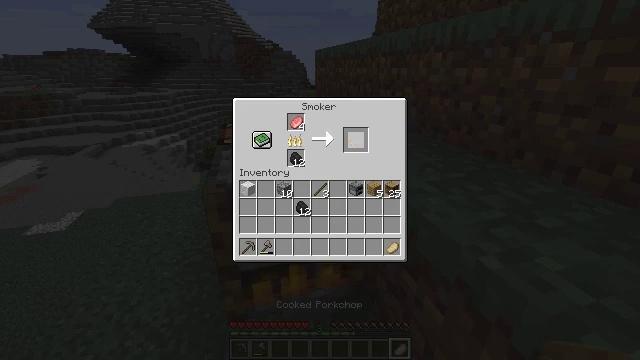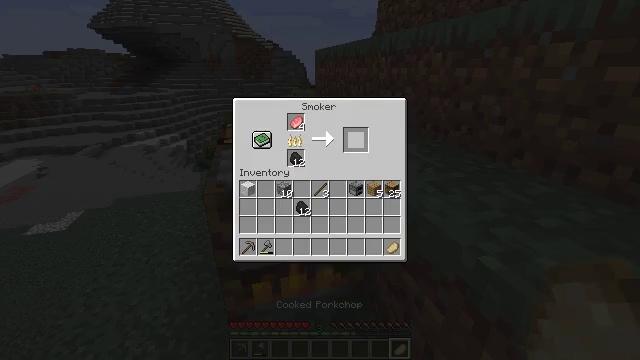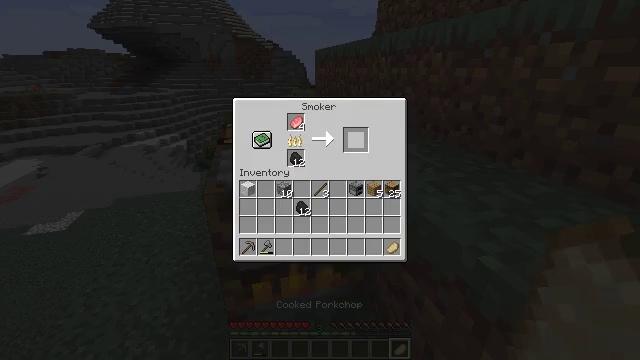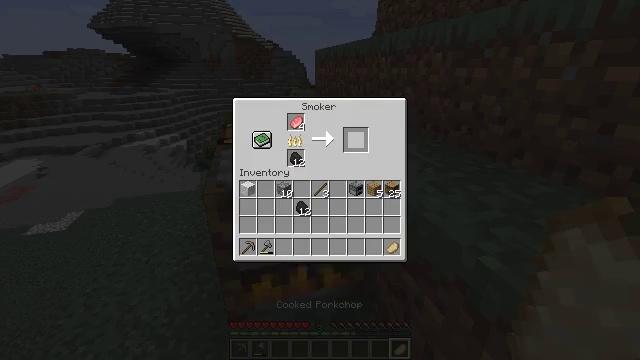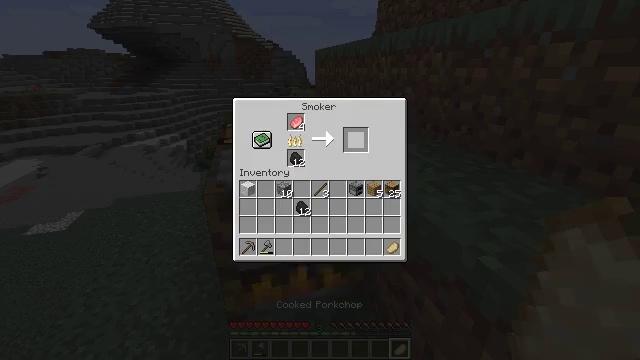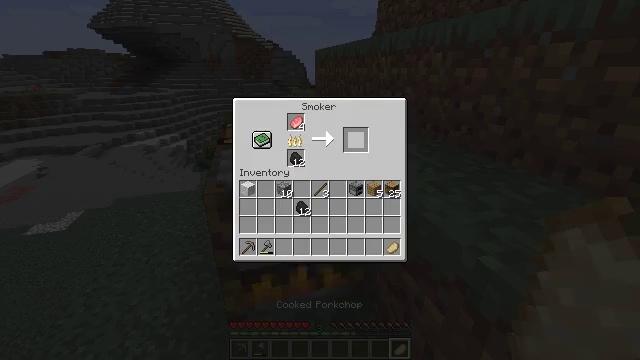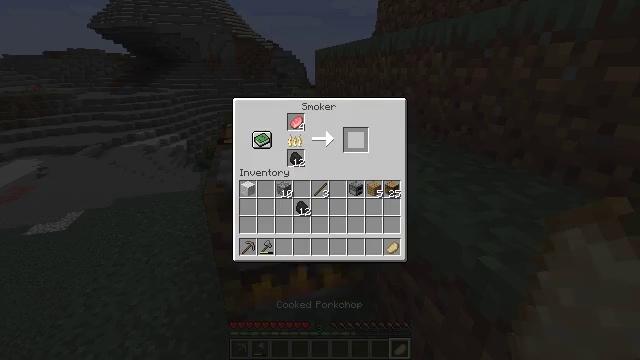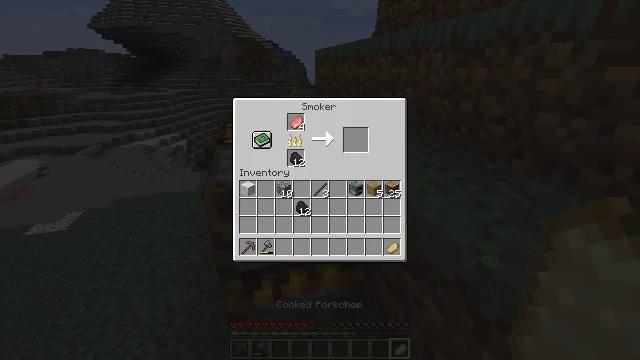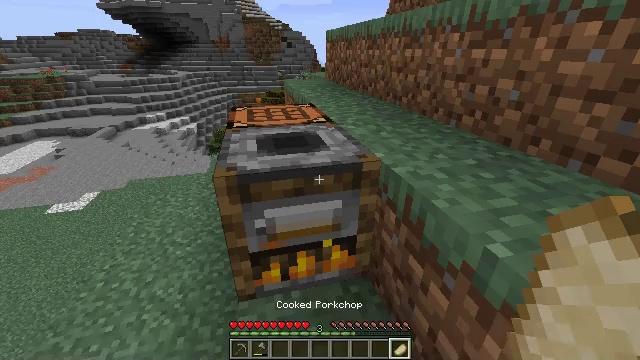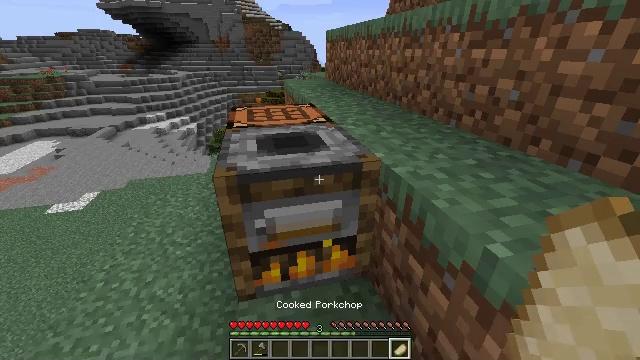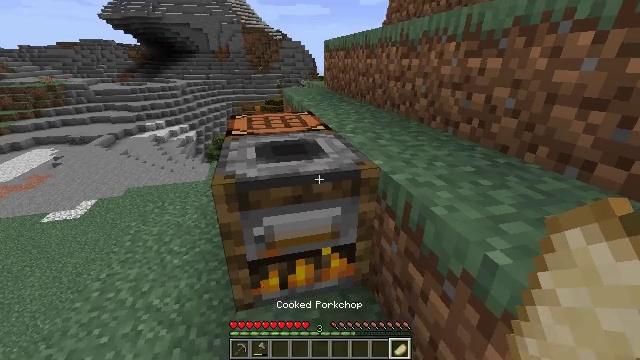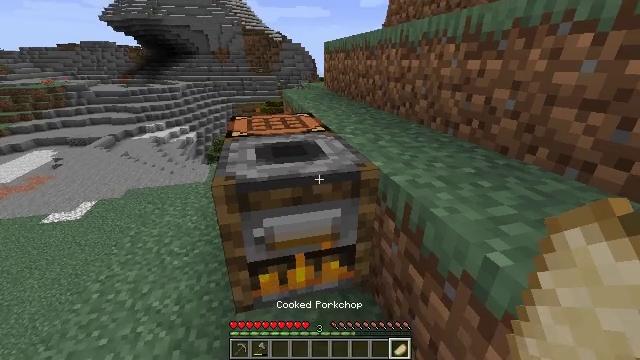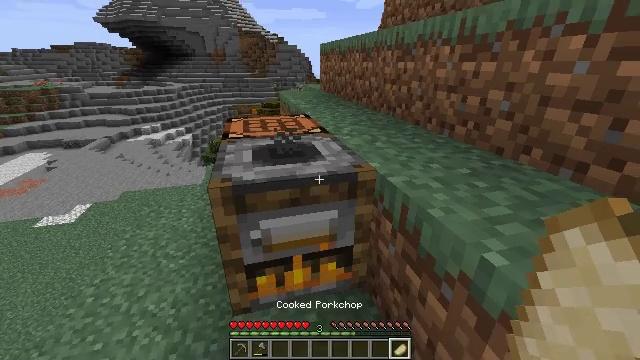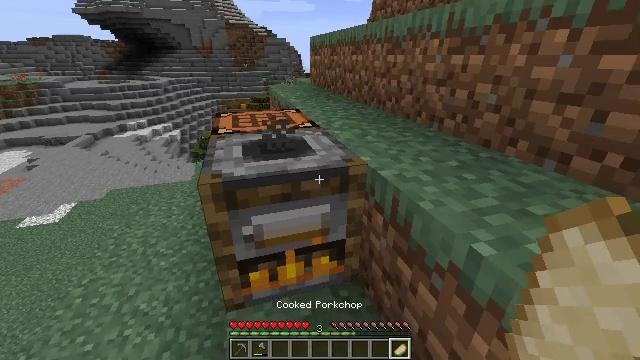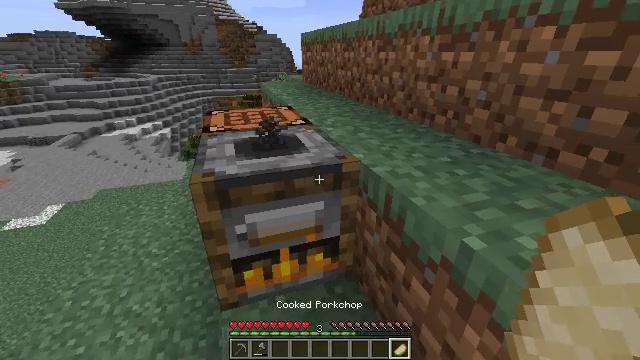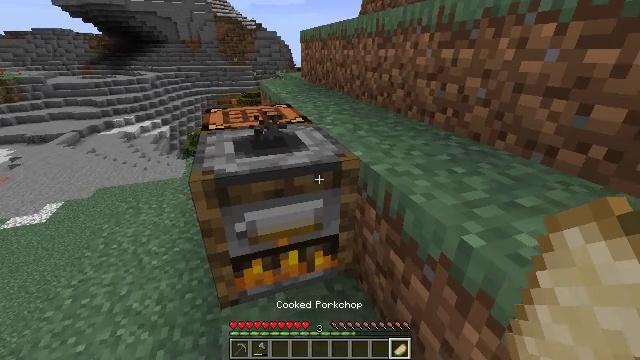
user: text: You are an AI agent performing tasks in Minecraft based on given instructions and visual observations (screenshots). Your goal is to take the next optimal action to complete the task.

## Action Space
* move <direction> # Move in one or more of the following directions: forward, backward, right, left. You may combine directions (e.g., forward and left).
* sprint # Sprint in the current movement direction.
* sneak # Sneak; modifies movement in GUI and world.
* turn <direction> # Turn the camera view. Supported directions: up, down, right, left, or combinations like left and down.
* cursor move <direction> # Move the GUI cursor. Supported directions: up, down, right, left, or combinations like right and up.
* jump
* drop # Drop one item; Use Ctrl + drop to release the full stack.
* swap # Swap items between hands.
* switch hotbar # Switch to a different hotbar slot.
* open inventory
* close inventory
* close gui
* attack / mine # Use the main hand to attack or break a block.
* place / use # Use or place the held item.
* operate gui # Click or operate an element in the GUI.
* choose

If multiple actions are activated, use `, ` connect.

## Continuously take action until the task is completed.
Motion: motion action
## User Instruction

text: Remove a cooked porkchop from the inventory.
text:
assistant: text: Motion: sneak, open gui
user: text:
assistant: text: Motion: sneak
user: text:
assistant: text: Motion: sneak
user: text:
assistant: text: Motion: sneak
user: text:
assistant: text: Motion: no_op
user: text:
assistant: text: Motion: no_op
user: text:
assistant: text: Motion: cursor move left and down
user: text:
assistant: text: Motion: cursor move left and down
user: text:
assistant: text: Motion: close gui
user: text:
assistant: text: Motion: turn up
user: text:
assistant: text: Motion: no_op
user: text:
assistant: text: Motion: no_op
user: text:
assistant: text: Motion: turn right and down
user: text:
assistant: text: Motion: turn right
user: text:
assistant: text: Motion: no_op
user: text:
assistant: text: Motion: no_op
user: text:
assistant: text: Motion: move forward, turn left
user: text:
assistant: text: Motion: move forward, turn left, drop
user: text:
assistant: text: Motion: move forward, turn left
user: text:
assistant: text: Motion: move forward, turn left
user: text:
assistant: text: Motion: move forward, turn left
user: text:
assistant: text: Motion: move forward
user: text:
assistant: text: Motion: no_op